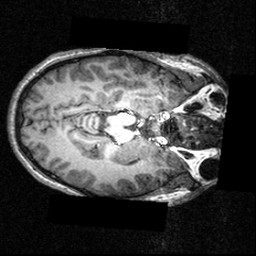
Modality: T1w
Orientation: axial
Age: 16
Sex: male
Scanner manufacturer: siemens
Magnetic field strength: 3.951 T
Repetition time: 1.5 s
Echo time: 0.00335 s